Question: In iOS7, how can I draw cell's rounded corners in a UITableView? See an example:

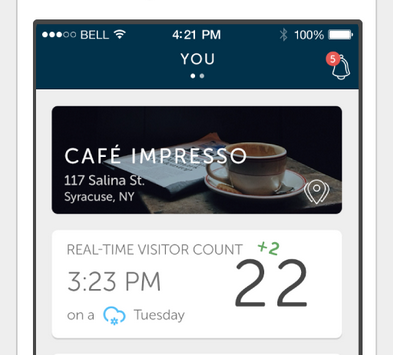
Answer: Your 'UITableview' contains 'UIView', so just use this below lines of code for making it rounded corners.
Also write this below line of code inside your tableview methods
//If iOS version < 10
For Objective-C:
'''
cell.contentView.layer.cornerRadius = 5;
cell.contentView.layer.masksToBounds = YES;
'''
For Swift:
'''
cell.contentView.layer.cornerRadius = 5
cell.contentView.layer.masksToBounds = true
'''
//If iOS version >= 10
For Objective-C:
'''
cell.layer.cornerRadius = 5;
cell.layer.masksToBounds = YES;
'''
For Swift:
'''
cell.layer.cornerRadius = 5
cell.layer.masksToBounds = true
'''
Note: No need to import 'QuartzCore framework' explicitly.